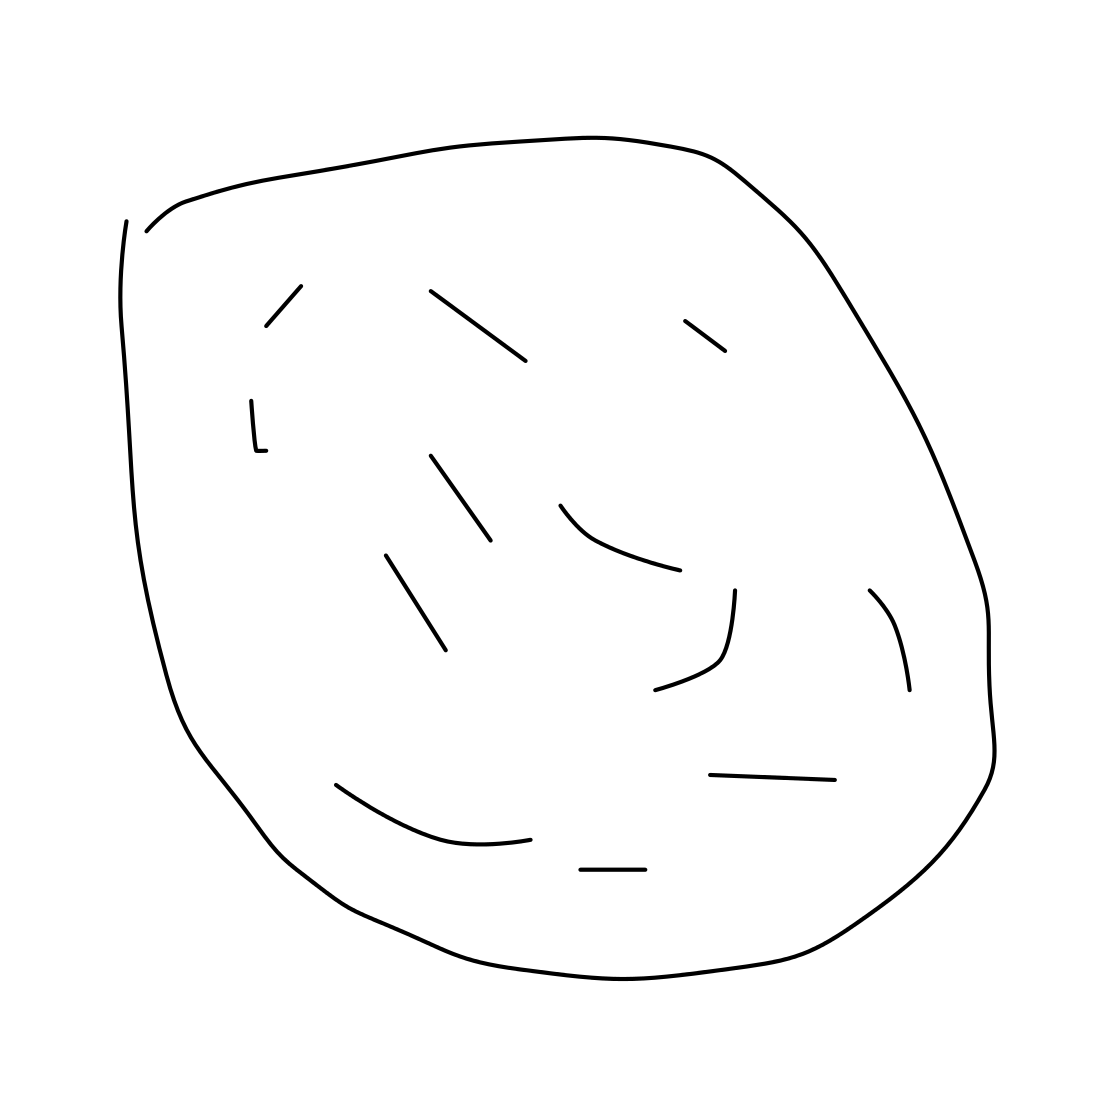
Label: pizza